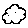
Label: cloud